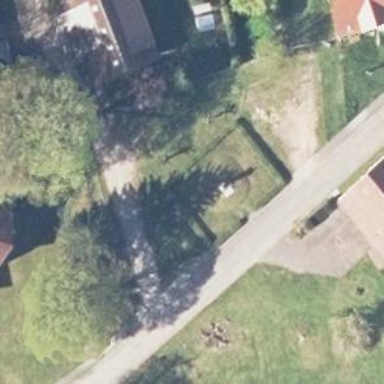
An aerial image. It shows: Memorial site with historic significance.